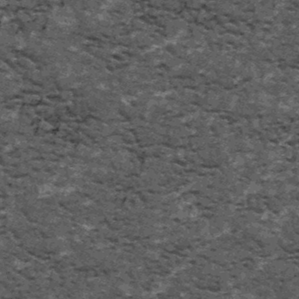
Label: frost